Question: I have a table with a 'varchar' datatype as the primary key. I'm trying to make a relationship to the junction table of this many-to-many relationship. I keep getting the error
> The ALTER TABLE statement conflicted with the foreign key constraint
.
I don't know what the deal is here. Since I have designated the field as a primary key and it was accepted, this means there are no dupes. Both the foreign key and the primary key are of the same datatype, with the same length. Neither one allows nulls. What else could the problem be?

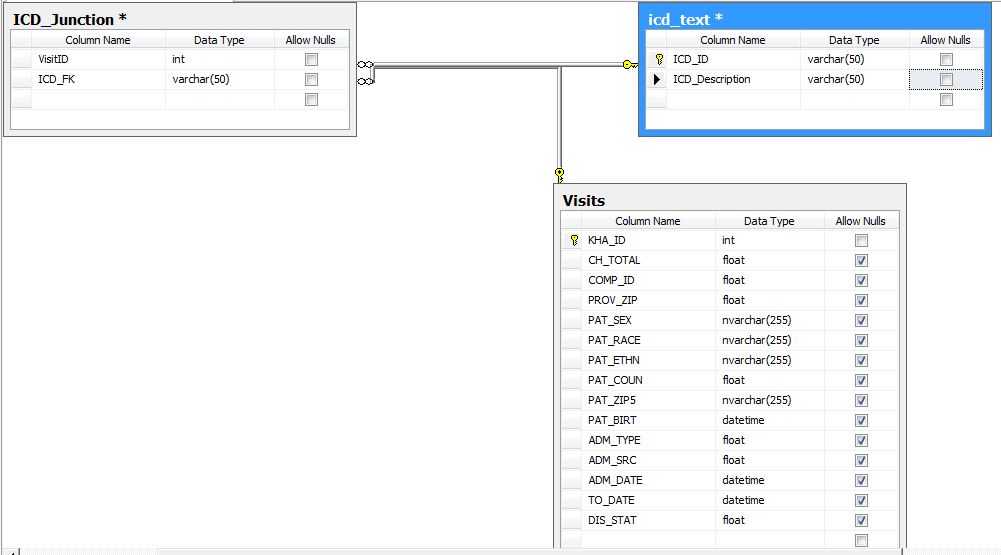
Answer: Most likely, you have a value in your junction table that does not exist in the primary table, which prevents you from creating the foreign key relationship.
Try to find it with something like:
'''
SELECT j.ICD_FK
FROM ICD_Junction j
LEFT JOIN ICD_text t
ON j.ICD_FK = t.ICD_ID
WHERE t.ICD_ID IS NULL;
'''